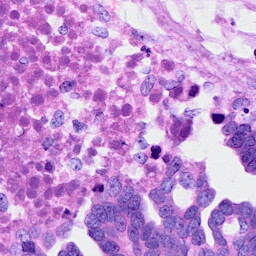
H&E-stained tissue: Ovarian